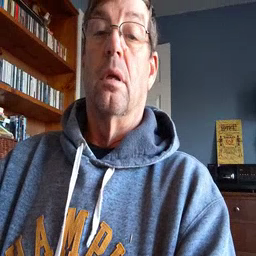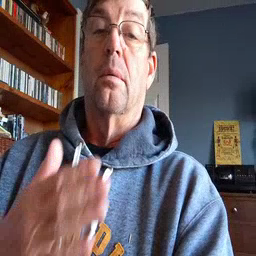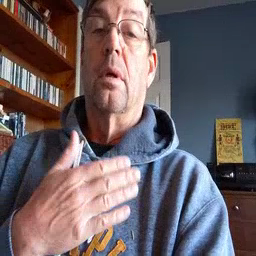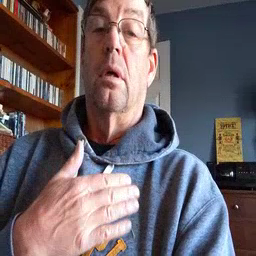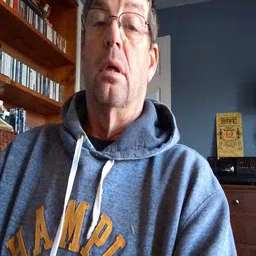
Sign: minemy